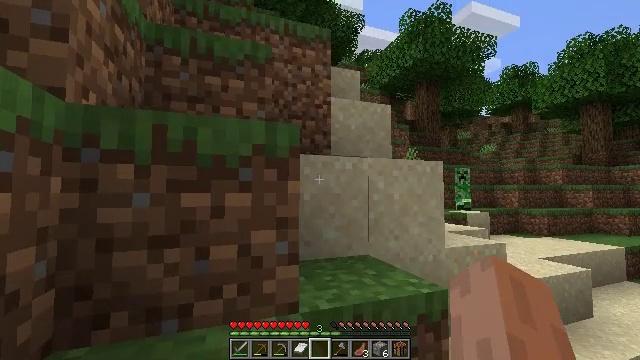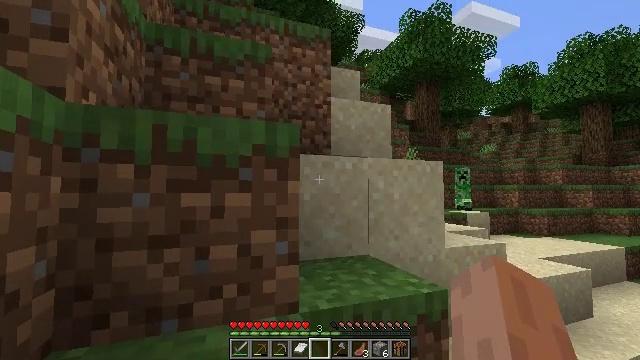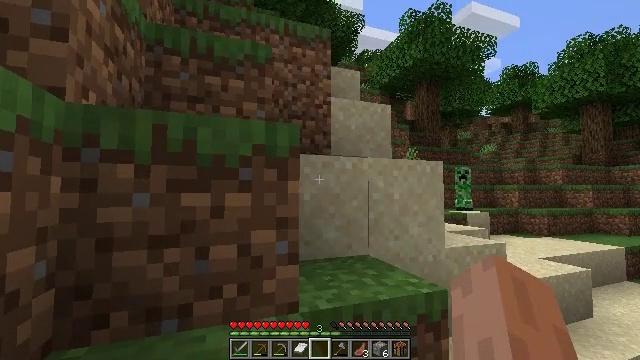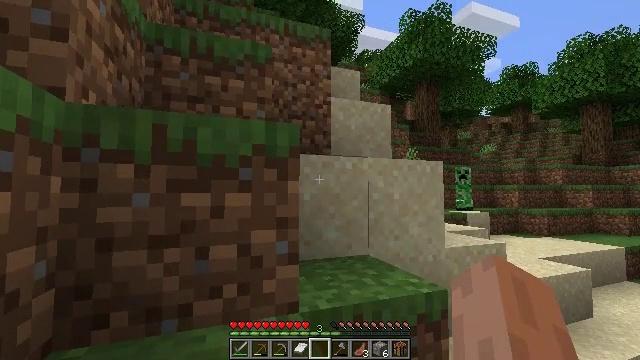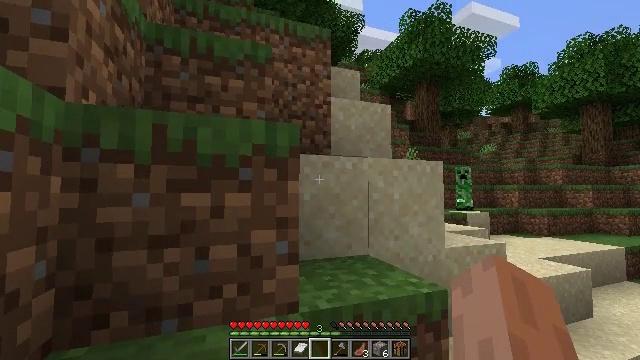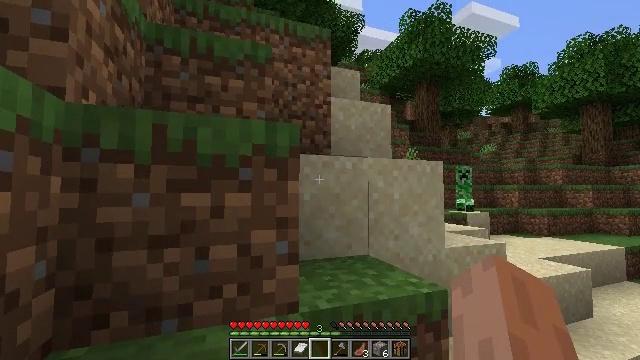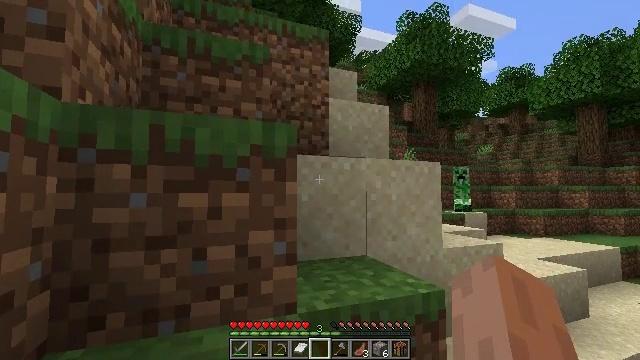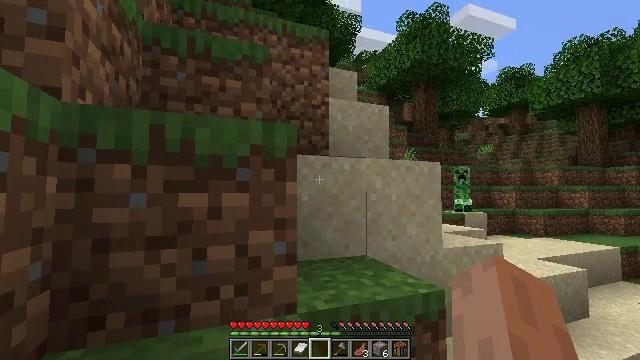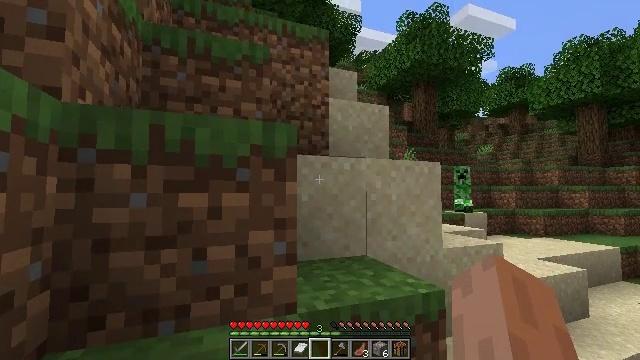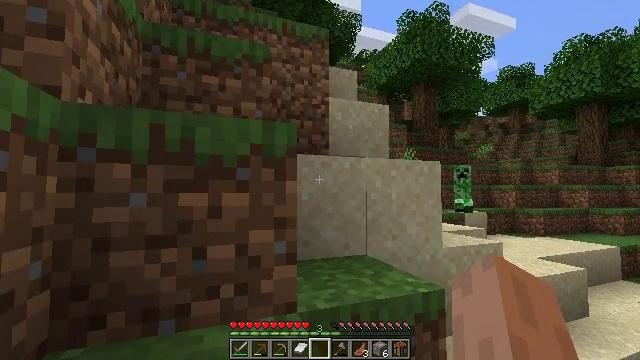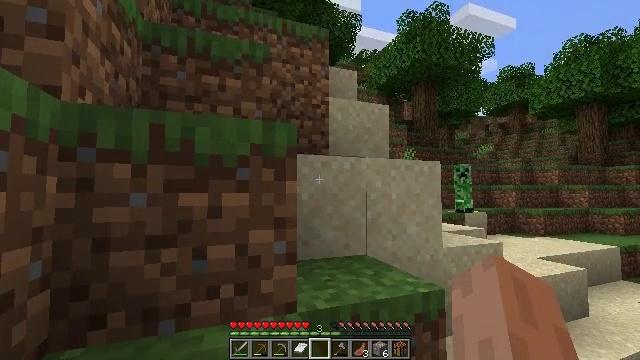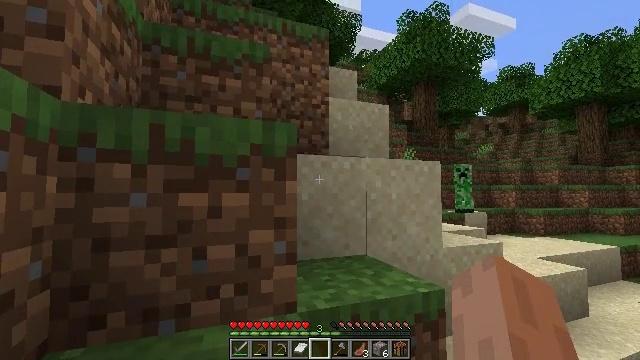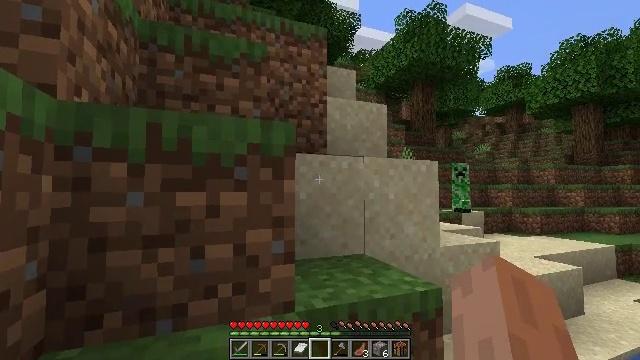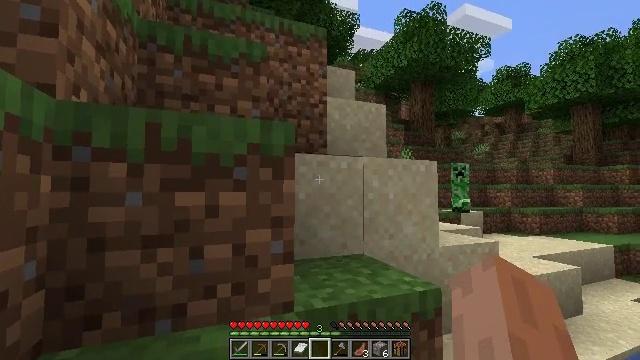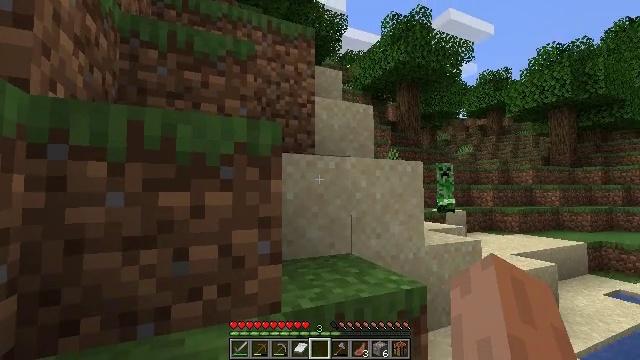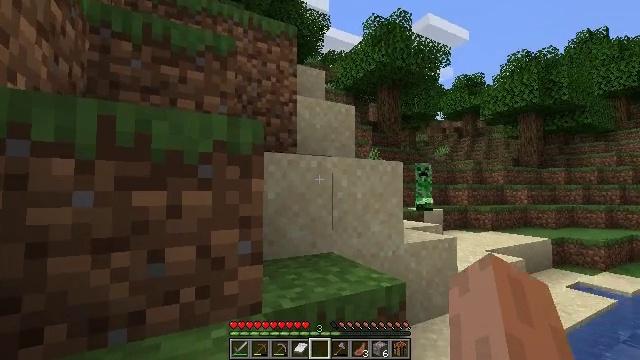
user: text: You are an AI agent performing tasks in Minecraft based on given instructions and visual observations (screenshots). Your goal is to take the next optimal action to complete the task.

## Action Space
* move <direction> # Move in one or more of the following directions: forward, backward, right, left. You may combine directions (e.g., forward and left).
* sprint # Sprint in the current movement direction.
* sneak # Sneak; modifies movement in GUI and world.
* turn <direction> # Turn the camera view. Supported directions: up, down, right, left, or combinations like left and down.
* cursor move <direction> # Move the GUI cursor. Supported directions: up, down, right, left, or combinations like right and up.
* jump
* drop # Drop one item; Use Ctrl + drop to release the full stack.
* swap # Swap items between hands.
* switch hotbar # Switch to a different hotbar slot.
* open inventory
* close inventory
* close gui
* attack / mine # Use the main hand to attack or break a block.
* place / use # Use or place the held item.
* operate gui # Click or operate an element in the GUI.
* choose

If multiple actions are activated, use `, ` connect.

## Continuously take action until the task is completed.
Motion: motion action
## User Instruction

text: Gather sugar cane for crafting.
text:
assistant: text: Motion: no_op
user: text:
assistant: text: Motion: no_op
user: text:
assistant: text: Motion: no_op
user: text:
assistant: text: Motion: no_op
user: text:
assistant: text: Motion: no_op
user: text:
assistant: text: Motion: no_op
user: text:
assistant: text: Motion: no_op
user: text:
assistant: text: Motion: no_op
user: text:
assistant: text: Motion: no_op
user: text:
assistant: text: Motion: no_op
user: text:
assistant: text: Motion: no_op
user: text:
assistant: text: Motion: no_op
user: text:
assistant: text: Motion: no_op
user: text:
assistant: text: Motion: turn right
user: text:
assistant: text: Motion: turn right
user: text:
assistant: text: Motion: turn right
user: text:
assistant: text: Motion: turn right
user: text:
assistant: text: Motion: turn right and down
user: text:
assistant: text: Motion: turn right and down
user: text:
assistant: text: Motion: turn right
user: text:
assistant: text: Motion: no_op
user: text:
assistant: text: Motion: no_op
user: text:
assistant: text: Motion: no_op
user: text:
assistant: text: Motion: turn right
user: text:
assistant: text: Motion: turn right and down
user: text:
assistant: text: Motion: turn right and down
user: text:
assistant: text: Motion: turn right and down
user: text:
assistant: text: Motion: turn right and down
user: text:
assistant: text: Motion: turn right
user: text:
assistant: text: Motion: turn right